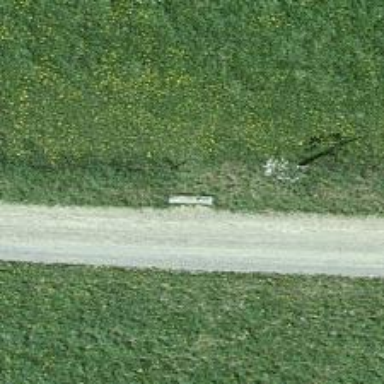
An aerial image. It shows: Bench.